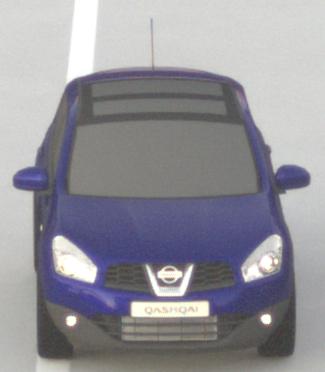
Make: Nissan
Model: Qashqai 1.6
Detailed model: Qashqai (J10)
Model produced from: 2010/03
Model produced until: 2010/08
Doors: 5
Color: blue
Road condition: dry road
Daytime: sunrise or sunset
Contrast: low contrast